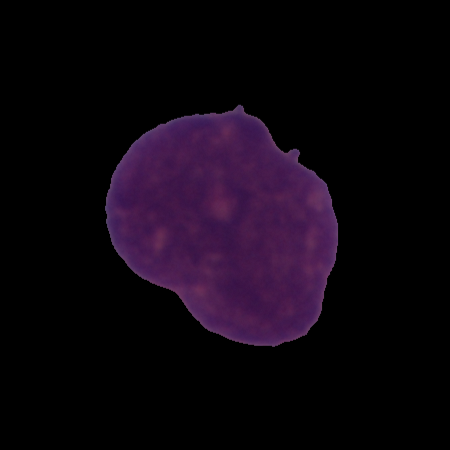
Label: cancer